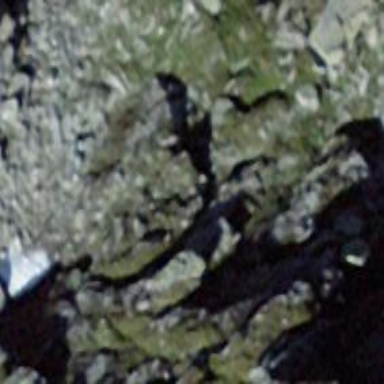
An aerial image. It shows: Cliff in nature.